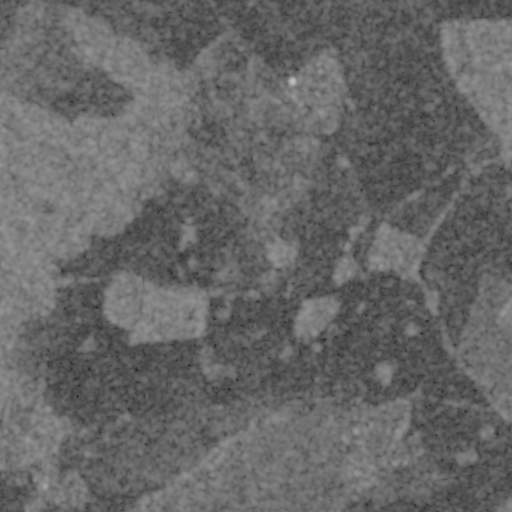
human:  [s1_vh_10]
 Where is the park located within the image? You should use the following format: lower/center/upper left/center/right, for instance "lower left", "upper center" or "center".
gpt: The park is located in the lower left of the image.
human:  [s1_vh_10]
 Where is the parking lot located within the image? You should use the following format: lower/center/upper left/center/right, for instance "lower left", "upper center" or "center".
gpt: The parking lot is located in the lower right of the image.
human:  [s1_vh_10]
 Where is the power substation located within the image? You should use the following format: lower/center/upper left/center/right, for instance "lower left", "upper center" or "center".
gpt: The power substation is located in the lower center of the image.
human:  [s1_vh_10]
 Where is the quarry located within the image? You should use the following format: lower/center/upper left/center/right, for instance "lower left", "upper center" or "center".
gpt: The quarry is located in the upper center of the image.
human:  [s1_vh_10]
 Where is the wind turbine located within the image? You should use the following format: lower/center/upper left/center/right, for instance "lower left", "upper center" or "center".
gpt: The wind turbine is located in the lower center of the image.
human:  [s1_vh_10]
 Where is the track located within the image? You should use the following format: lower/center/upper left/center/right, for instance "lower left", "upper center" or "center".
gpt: There is no track in the image.

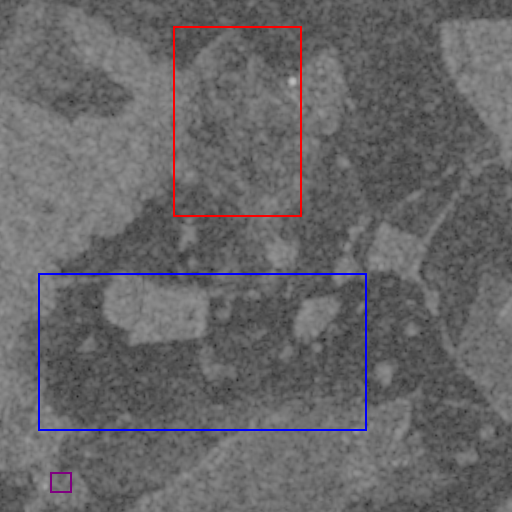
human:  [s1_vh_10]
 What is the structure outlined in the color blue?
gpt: The structure outlined in blue is a crop field.
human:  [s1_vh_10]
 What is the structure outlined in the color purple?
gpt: The structure outlined in purple is a park.
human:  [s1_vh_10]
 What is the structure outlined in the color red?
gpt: The structure outlined in red is a quarry.
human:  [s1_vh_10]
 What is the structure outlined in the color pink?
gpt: There is no pink outline.